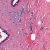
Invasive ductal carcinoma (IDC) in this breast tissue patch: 0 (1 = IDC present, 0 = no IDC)